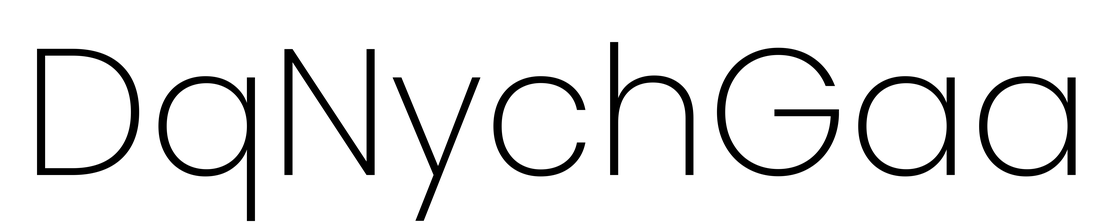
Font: Poppins-ExtraLight